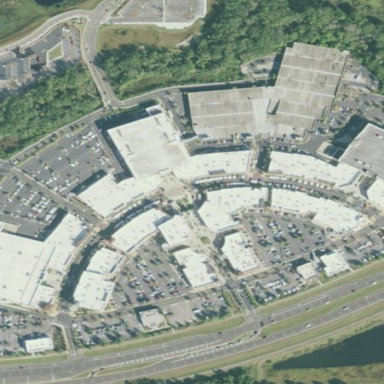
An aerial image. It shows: Retail area categorized as shopping mall.